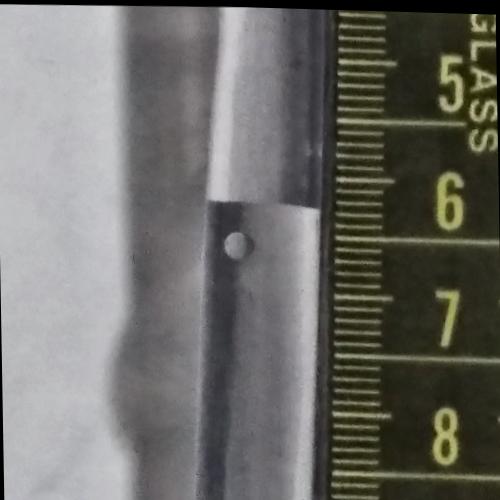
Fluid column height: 6.3 cm